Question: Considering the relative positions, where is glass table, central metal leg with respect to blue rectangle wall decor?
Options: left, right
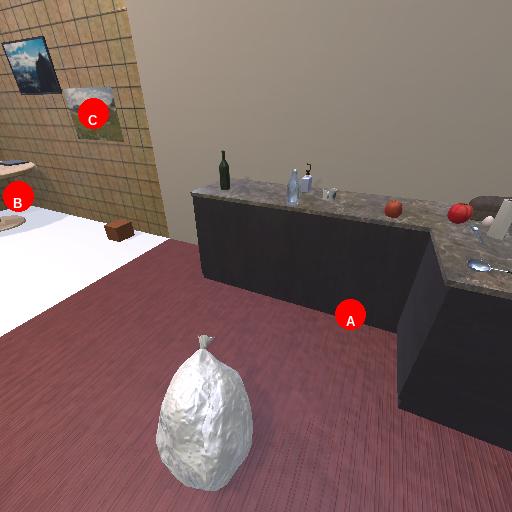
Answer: left